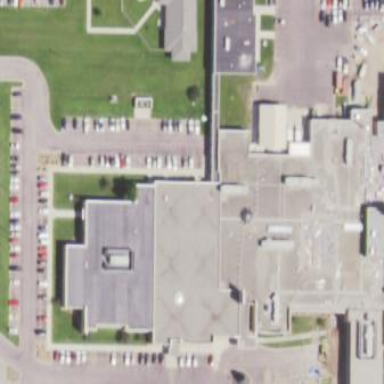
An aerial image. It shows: Hospital building.